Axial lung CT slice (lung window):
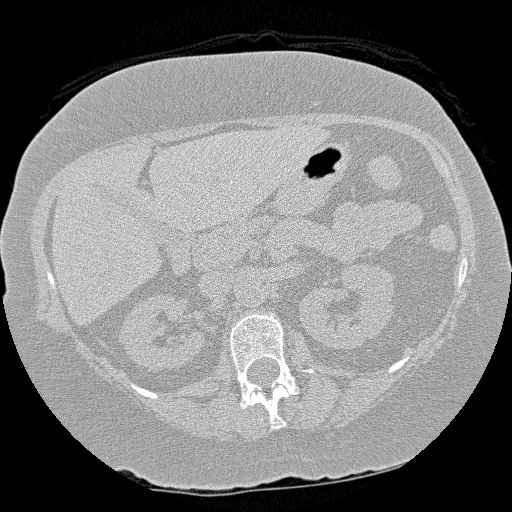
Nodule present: no